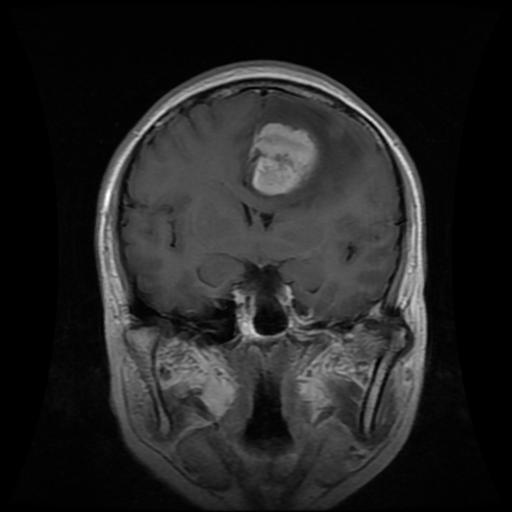
Label: meningioma